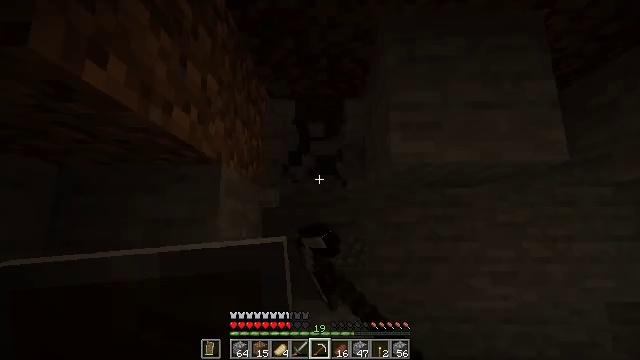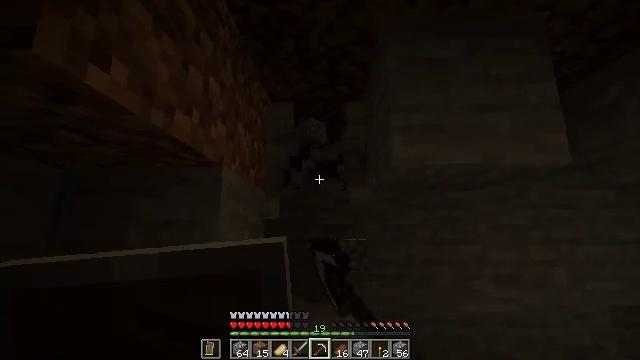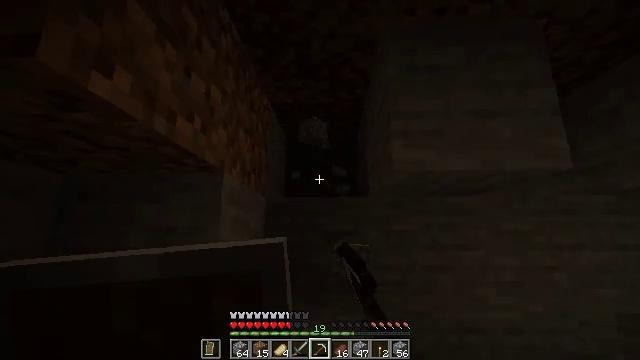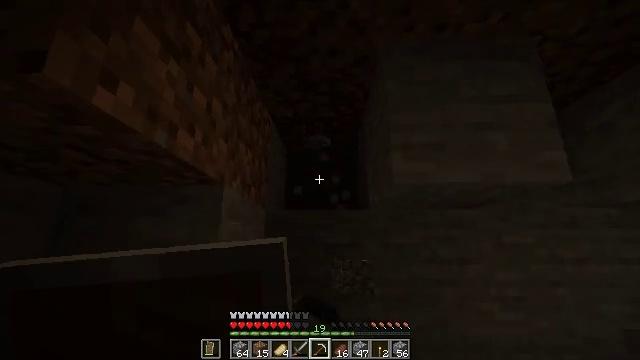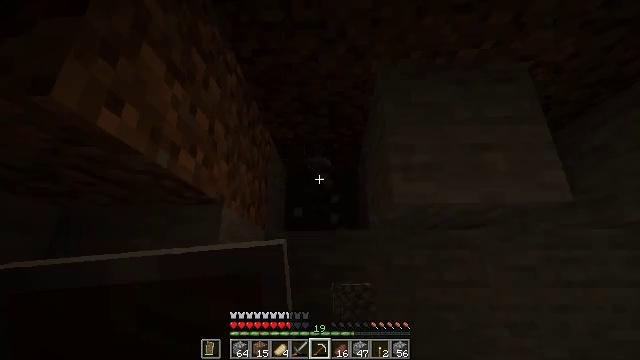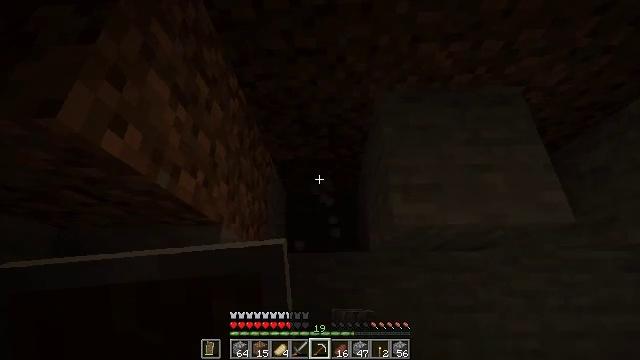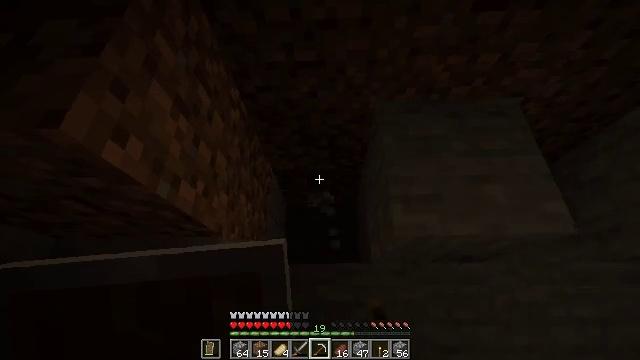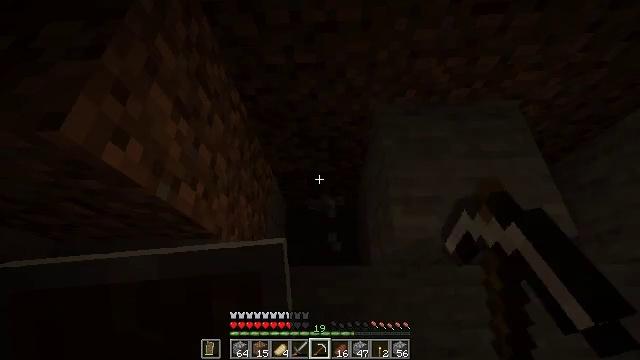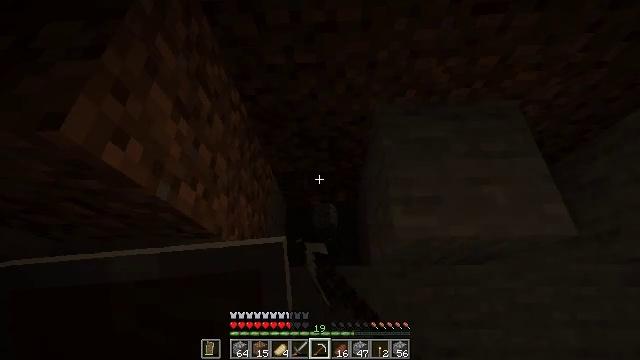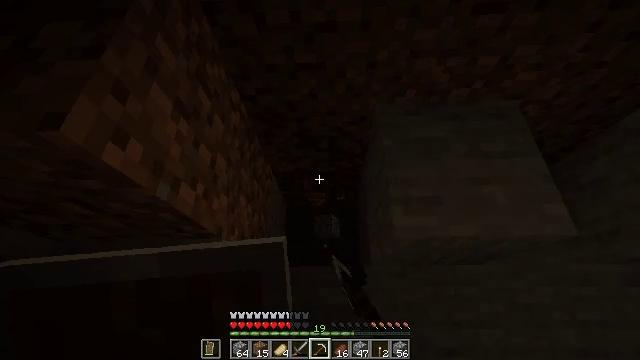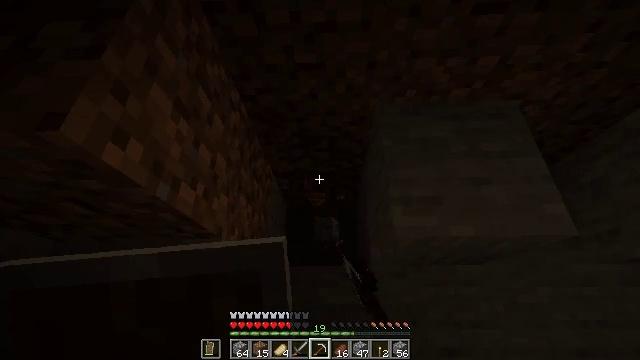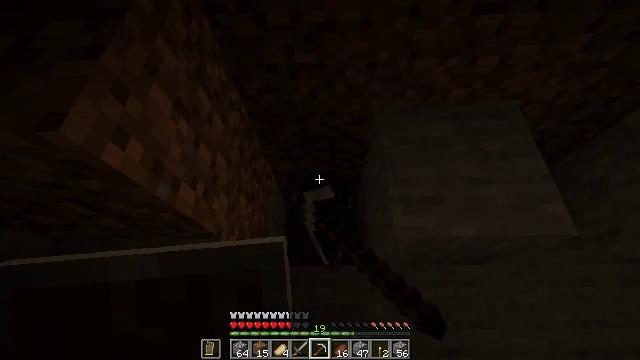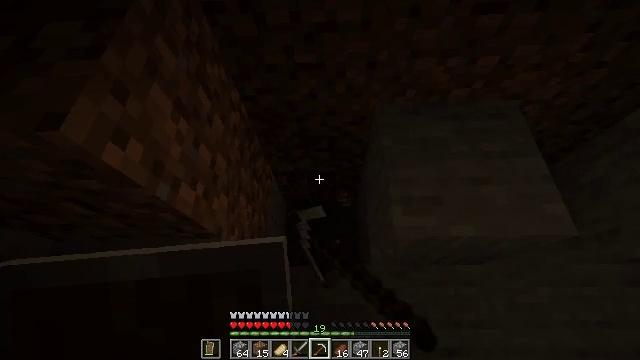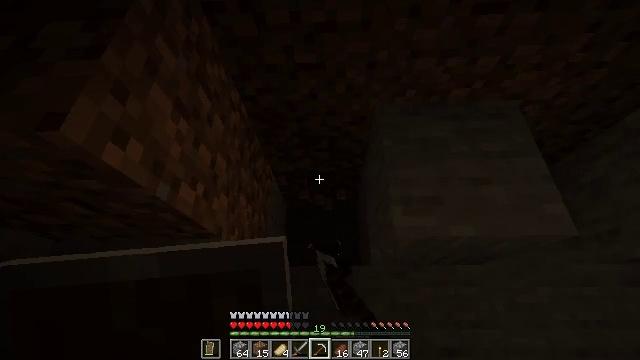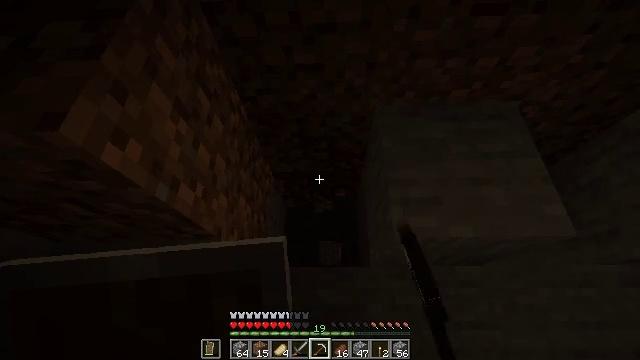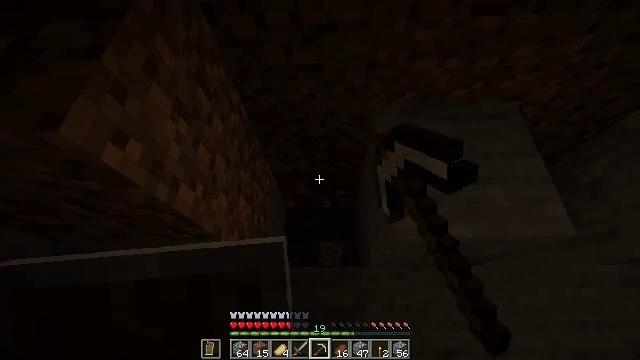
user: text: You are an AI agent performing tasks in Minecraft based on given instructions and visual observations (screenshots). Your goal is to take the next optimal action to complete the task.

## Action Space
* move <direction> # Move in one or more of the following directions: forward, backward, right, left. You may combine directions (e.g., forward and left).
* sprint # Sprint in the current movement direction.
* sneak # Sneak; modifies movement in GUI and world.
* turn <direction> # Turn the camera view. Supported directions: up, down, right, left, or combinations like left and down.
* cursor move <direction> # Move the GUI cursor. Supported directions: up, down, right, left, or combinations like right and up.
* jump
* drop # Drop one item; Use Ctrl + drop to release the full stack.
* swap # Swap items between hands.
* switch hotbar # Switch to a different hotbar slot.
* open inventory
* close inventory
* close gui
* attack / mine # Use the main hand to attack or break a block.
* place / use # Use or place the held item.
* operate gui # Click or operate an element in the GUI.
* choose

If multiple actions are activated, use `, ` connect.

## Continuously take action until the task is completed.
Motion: motion action
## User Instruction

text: Mine dirt from the ground.
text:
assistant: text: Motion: attack / mine
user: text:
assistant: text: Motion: turn up, attack / mine
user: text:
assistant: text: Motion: turn up, attack / mine
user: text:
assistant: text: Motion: turn up, attack / mine
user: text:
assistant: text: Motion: turn up, attack / mine
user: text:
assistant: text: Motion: turn up, attack / mine
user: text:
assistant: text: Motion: attack / mine
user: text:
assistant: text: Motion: attack / mine
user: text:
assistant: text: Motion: attack / mine
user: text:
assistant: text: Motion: attack / mine
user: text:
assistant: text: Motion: attack / mine
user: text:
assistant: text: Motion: attack / mine
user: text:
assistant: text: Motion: attack / mine
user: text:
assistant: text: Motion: attack / mine
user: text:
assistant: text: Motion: attack / mine
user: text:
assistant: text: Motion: no_op
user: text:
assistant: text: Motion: no_op
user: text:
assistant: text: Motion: no_op
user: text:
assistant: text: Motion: no_op
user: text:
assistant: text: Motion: no_op
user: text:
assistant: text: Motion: no_op
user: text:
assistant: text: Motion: no_op
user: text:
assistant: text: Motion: no_op
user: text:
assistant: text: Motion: no_op
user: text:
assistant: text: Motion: no_op
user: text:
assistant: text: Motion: no_op
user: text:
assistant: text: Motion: no_op
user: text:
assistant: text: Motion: no_op
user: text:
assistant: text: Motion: no_op
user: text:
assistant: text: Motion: no_op